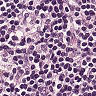
Metastatic tissue present: no